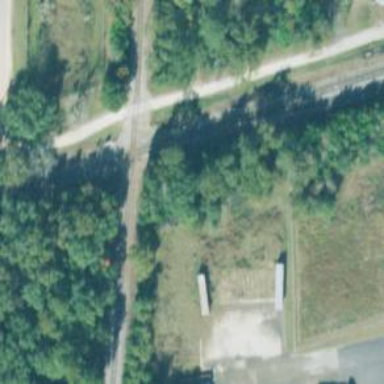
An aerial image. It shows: Railway crossing.